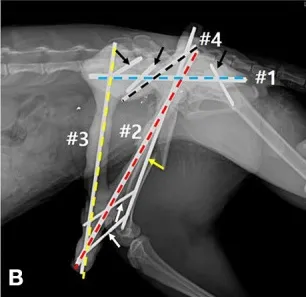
(A,B) Triangular frame composed of connecting bars with epoxy-putty molded pins for trans-articular external skeletal fixation of the hip: the 3.0-mm Steinmann pin (#1, blue dashed line) links the fixation pins placed in the left pelvis (black arrows); the other 3.0-mm Steinmann pin (#2, red dashed line) links to the fixation pins placed in the distal segment of the fractured femur (white arrows); #1 and #2 connecting bars are linked to each other at the intersection; the 2.4-mm Steinmann pin (#3, yellow dashed line) links to the #1 and #2 connecting bars; the other 2.4-mm Steinmann pin (#4, black dashed line) is tied into the intramedullary pin (yellow arrow) and links to the #1 connecting bar. Epoxy-putty covers all the pins composed of connecting bars including column of the pins and those connections.
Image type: radiology (x_ray)